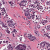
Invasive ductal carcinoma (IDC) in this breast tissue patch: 1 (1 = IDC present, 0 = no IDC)